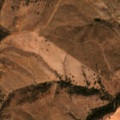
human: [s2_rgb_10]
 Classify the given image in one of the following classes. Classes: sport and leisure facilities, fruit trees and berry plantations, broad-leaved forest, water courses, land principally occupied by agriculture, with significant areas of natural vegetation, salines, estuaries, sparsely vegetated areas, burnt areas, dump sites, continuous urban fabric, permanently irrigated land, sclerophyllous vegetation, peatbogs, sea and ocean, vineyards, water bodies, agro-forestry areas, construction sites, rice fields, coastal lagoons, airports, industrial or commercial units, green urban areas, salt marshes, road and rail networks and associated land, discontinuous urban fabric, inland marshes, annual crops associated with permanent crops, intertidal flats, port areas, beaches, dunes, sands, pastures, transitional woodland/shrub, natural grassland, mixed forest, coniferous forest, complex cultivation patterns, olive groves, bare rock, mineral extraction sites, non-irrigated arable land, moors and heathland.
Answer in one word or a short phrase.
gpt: non-irrigated arable land, agro-forestry areas, transitional woodland/shrub